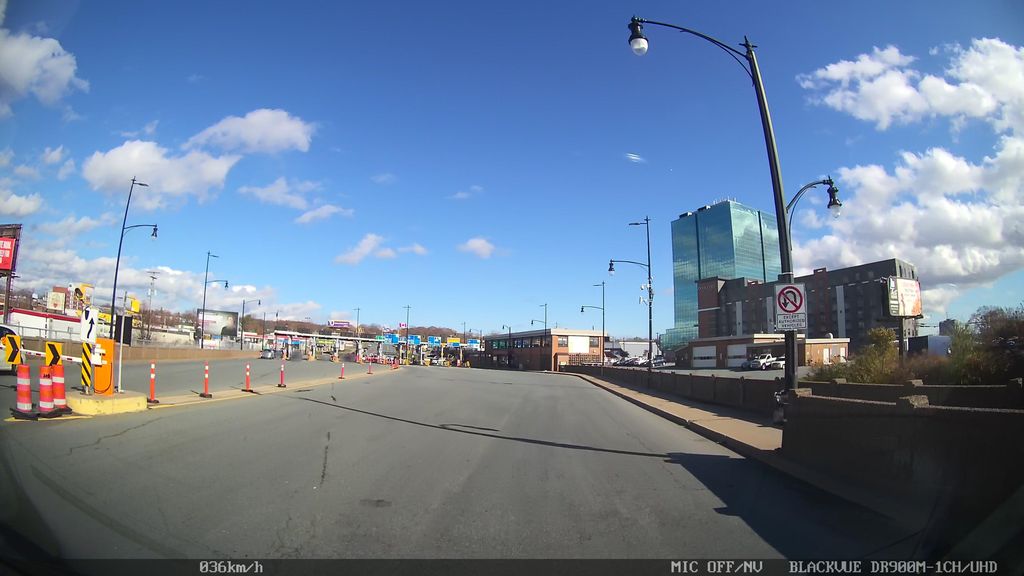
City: halifax